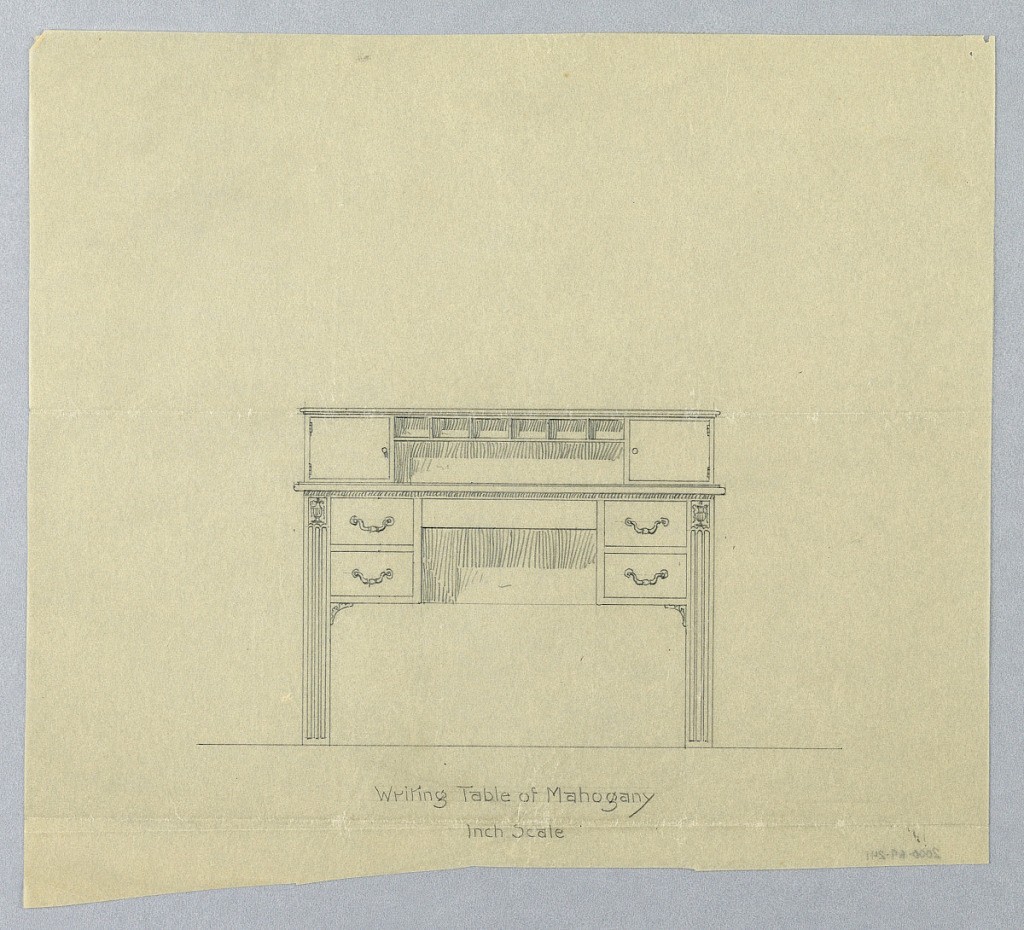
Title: Design for Writing Table with Massive Reeded Legs
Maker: A.N. Davenport Co.
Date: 1900–05
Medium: Graphite on thin cream tracing paper
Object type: Drawing
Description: Rectangular table top raised on 4 legs, front 2 legs are massive, reeded, and straight and have carved ornamental vase at tops; center: horizontal blind drawer flanked by 4 short drawers with C-shaped single handles at centers, set of drawers supported by small triangular spandrels; top has open central compartment with 6 small compartments at top flanked by 2 doors.